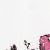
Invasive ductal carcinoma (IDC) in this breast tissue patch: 0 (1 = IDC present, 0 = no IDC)